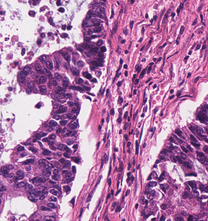
Tumor epithelial tissue: yes
Tumor-associated stroma tissue: yes
Normal tissue: no